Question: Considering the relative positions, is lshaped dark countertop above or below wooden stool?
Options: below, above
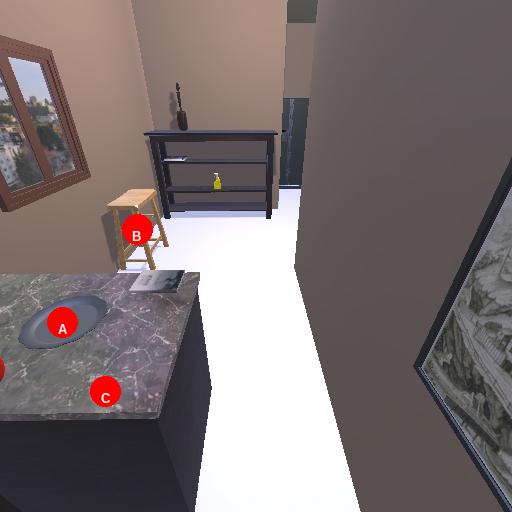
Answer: below